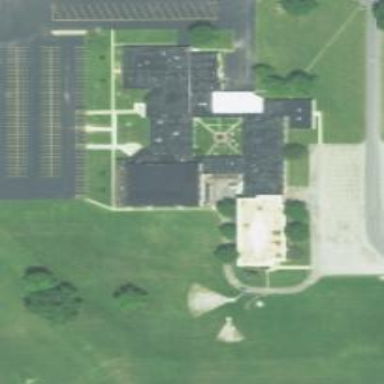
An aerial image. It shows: School.